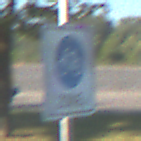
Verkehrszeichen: BeginnFahrradzone
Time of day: MorningAfternoon
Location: Outdoor (Urban)
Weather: Clear
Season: NotSpecified
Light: Natural